Question: I'm going to try to explain, although my English is a bit bad.
Estoy utilizando MaterialSearchView de Miguel Catalan: <URL>
I'm new to StackOverflow and they do not let me upload images. I will try to explain it. The main screen of my application has a MaterialSearchView in the Toolbar. After pressing the search icon, it takes me to the text box where you can search
I'd like to put a camera icon to the right of the 'X' of the SerchView.
<URL>
<URL>
Can anybody help me? Or tell me some other search component that allows you to add icons in the search bar when searching?
I have got the solution. It is not the most professional way, but it is valid.
In the SearchView control, I have put two images, one for the X to delete the searched text (The original icon stays behind the camera) and another for the camera (both invisible). :
'''
<com.miguelcatalan.materialsearchview.MaterialSearchView
android:id="@+id/searchView"
android:layout_width="match_parent"
android:layout_height="wrap_content"
>
<ImageView android:id="@+id/imgClearSearch"
android:layout_width="20dp"
android:layout_height="20dp"
android:layout_gravity="right"
android:src="@drawable/ic_close_grease_small"
android:visibility="invisible"
android:layout_marginTop="18dp"
android:layout_marginRight="50dp" />
<ImageView
android:id="@+id/imgCamera"
android:layout_width="30dp"
android:layout_height="30dp"
android:layout_gravity="right"
android:src="@drawable/ic_menu_camera"
android:visibility="invisible"
android:layout_marginTop="14dp"
android:layout_marginRight="8dp"
/>
</com.miguelcatalan.materialsearchview.MaterialSearchView>
'''
Then, in the java class, in the listener, we show images when the searcher is shown, and hide them when hiding the searcher.
'''
//Creamos los listeners de los buscadores
searchView = (MaterialSearchView) findViewById(R.id.searchView);
searchView.setVoiceSearch(false);
searchView.setOnQueryTextListener(new MaterialSearchView.OnQueryTextListener() {
@Override
public boolean onQueryTextSubmit(String query) {
//Cuando pulsamos en buscar
String aa = "";
return false;
}
@Override
public boolean onQueryTextChange(String newText) {
//Cuando teclemamos en el buscador
String aa = "";
if (newText.length() > 20)
searchView.setQuery(newText.substring(0, 20), false);
return false;
}
});
searchView.setOnSearchViewListener(new MaterialSearchView.SearchViewListener() {
@Override
public void onSearchViewShown() {
imgCamera.setVisibility(View.VISIBLE);
imgClearSearch.setVisibility(View.VISIBLE);
//ImageView searchClose = (ImageView) searchView.findViewById(android.support.v7.appcompat.R.id.search_close_btn);
//searchClose.setImageResource(R.drawable.ic_close_white);
Drawable closeIcon = getResources().getDrawable(R.drawable.ic_close_white);
searchView.setCloseIcon(closeIcon);
//Cuando mostramos el buscador
String aa = "";
}
@Override
public void onSearchViewClosed() {
//Cuando cerramos el buscador (tras haber buscado)
String aa = "";
imgCamera.setVisibility(View.INVISIBLE);
imgClearSearch.setVisibility(View.INVISIBLE);
}
});
'''
The only problem is that the X that was displayed by default to clean the text of the searcher was still showing, so I did a little trick. I replaced the icon that came out by default with a white one, so it is not visible. I've put that on the line:
'''
Drawable closeIcon = getResources().getDrawable(R.drawable.ic_close_white);
searchView.setCloseIcon(closeIcon);
'''
Este es el resultado:

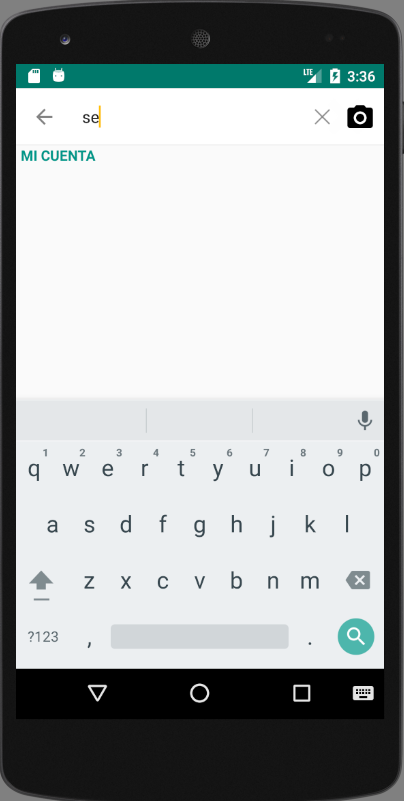
Answer: I have got the solution. It is not the most professional way, but it is valid.
In the SearchView control, I have put two images, one for the X to delete the searched text (The original icon stays behind the camera) and another for the camera (both invisible). :
'''
<com.miguelcatalan.materialsearchview.MaterialSearchView
android:id="@+id/searchView"
android:layout_width="match_parent"
android:layout_height="wrap_content"
>
<ImageView android:id="@+id/imgClearSearch"
android:layout_width="20dp"
android:layout_height="20dp"
android:layout_gravity="right"
android:src="@drawable/ic_close_grease_small"
android:visibility="invisible"
android:layout_marginTop="18dp"
android:layout_marginRight="50dp" />
<ImageView
android:id="@+id/imgCamera"
android:layout_width="30dp"
android:layout_height="30dp"
android:layout_gravity="right"
android:src="@drawable/ic_menu_camera"
android:visibility="invisible"
android:layout_marginTop="14dp"
android:layout_marginRight="8dp"
/>
</com.miguelcatalan.materialsearchview.MaterialSearchView>
'''
Then, in the java class, in the listener, we show images when the searcher is shown, and hide them when hiding the searcher.
'''
//Creamos los listeners de los buscadores
searchView = (MaterialSearchView) findViewById(R.id.searchView);
searchView.setVoiceSearch(false);
searchView.setOnQueryTextListener(new MaterialSearchView.OnQueryTextListener() {
@Override
public boolean onQueryTextSubmit(String query) {
//Cuando pulsamos en buscar
String aa = "";
return false;
}
@Override
public boolean onQueryTextChange(String newText) {
//Cuando teclemamos en el buscador
String aa = "";
if (newText.length() > 20)
searchView.setQuery(newText.substring(0, 20), false);
return false;
}
});
searchView.setOnSearchViewListener(new MaterialSearchView.SearchViewListener() {
@Override
public void onSearchViewShown() {
imgCamera.setVisibility(View.VISIBLE);
imgClearSearch.setVisibility(View.VISIBLE);
//ImageView searchClose = (ImageView) searchView.findViewById(android.support.v7.appcompat.R.id.search_close_btn);
//searchClose.setImageResource(R.drawable.ic_close_white);
Drawable closeIcon = getResources().getDrawable(R.drawable.ic_close_white);
searchView.setCloseIcon(closeIcon);
//Cuando mostramos el buscador
String aa = "";
}
@Override
public void onSearchViewClosed() {
//Cuando cerramos el buscador (tras haber buscado)
String aa = "";
imgCamera.setVisibility(View.INVISIBLE);
imgClearSearch.setVisibility(View.INVISIBLE);
}
});
'''
The only problem is that the X that was displayed by default to clean the text of the searcher was still showing, so I did a little trick. I replaced the icon that came out by default with a white one, so it is not visible. I've put that on the line:
'''
Drawable closeIcon = getResources().getDrawable(R.drawable.ic_close_white);
searchView.setCloseIcon(closeIcon);
'''
Result in my own question